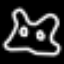
Label: frog